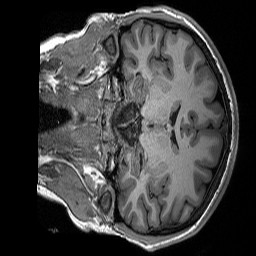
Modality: T1w
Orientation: coronal
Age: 23
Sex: female
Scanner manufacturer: siemens
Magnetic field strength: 3 T
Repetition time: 2.3 s
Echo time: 0.00298 s